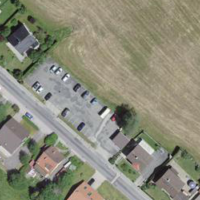
EUNIS habitat code: 55
Species observed at this site:
Cepaea nemoralis
Motacilla alba
Sorbus aucuparia